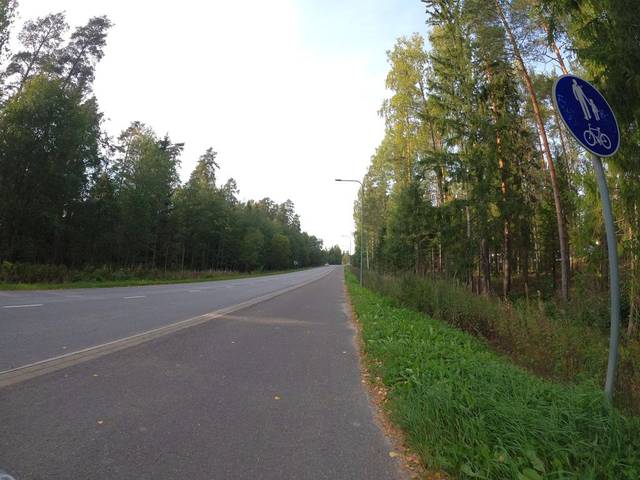
Region: Finland
Coordinates: 62.243, 25.675